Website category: sports
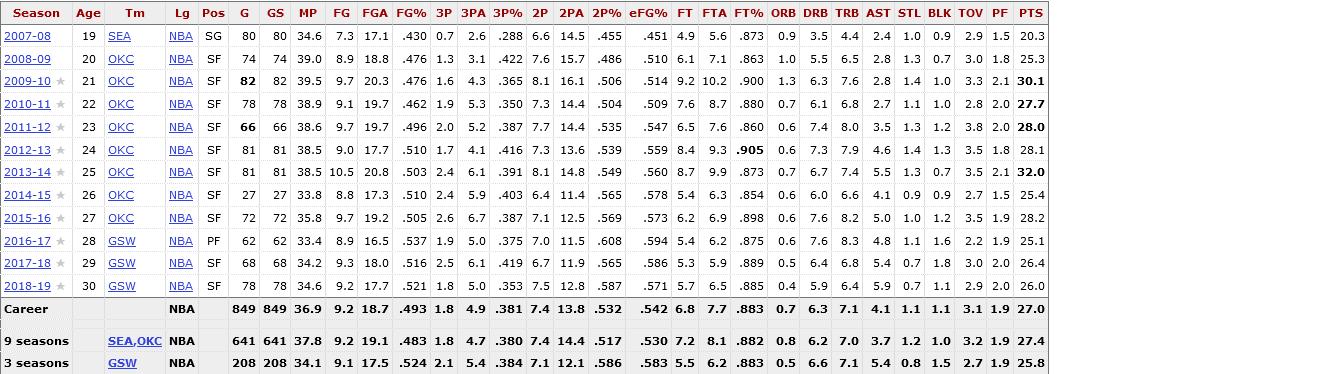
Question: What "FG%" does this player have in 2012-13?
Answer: .510

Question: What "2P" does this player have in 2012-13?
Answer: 7.3

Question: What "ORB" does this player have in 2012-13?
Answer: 0.6

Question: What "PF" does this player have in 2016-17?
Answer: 1.9

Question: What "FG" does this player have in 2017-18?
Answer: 9.3

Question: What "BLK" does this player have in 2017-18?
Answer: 1.8

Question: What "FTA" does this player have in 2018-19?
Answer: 6.5

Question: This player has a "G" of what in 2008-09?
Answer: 74

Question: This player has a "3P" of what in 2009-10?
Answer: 1.6

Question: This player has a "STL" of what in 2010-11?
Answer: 1.1

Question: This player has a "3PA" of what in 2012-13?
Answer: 4.1

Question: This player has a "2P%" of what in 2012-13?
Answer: .539

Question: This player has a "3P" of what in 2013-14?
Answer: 2.4

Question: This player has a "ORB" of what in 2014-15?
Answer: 0.6

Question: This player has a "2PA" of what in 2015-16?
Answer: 12.5

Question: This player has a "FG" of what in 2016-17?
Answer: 8.9

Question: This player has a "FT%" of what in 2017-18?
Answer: .889

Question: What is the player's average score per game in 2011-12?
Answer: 28.0

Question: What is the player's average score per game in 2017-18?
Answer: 26.4

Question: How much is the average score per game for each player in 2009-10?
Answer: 30.1

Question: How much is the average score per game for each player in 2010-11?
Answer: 27.7

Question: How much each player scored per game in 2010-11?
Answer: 27.7

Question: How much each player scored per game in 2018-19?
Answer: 26.0

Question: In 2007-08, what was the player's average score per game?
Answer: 20.3

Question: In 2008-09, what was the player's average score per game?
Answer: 25.3

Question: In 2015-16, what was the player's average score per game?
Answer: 28.2

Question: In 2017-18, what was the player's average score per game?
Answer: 26.4

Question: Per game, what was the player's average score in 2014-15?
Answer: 25.4